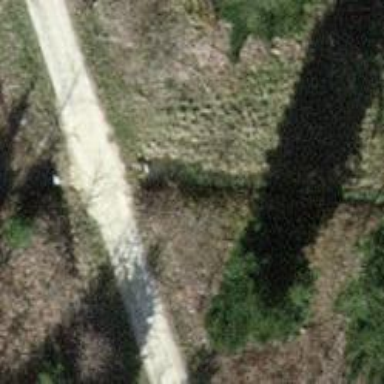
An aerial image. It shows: Culvert tunnel.